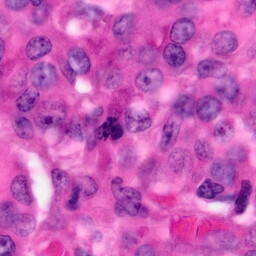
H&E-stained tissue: Pancreatic